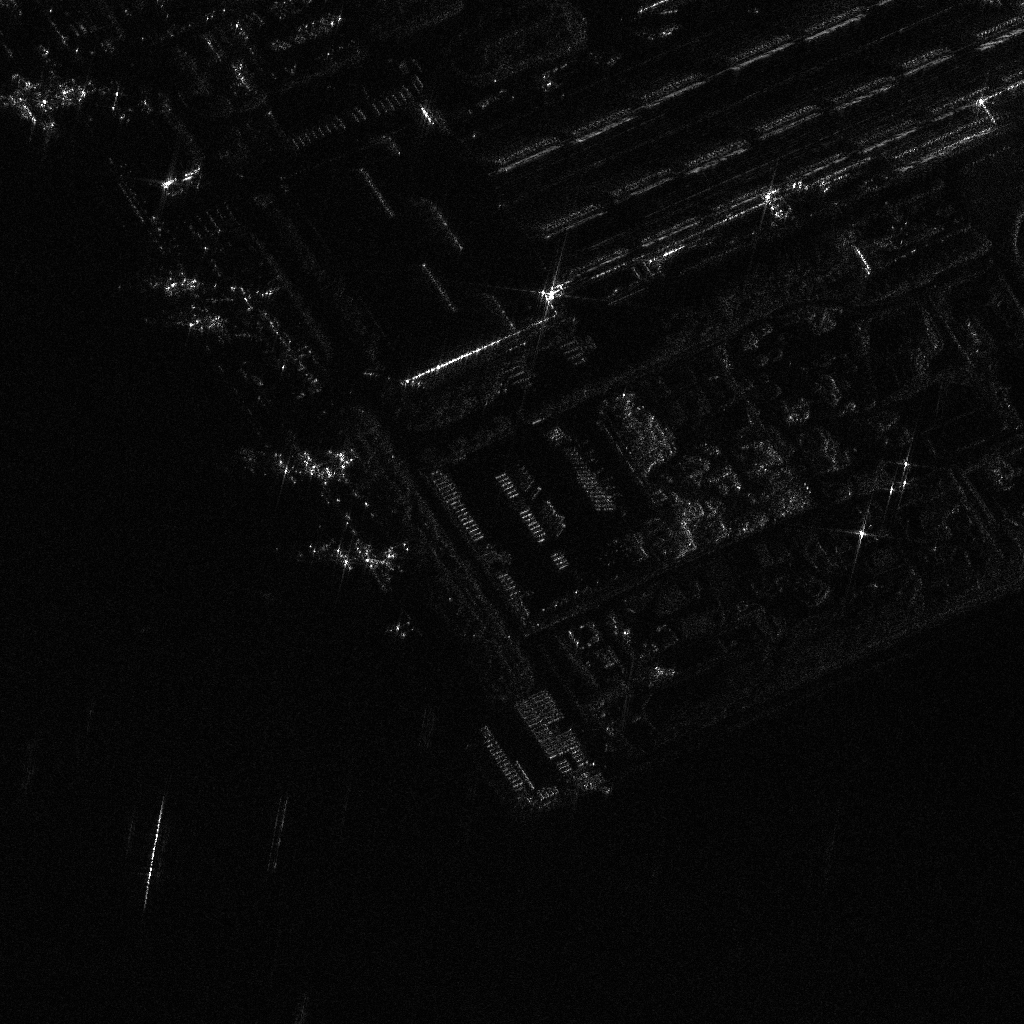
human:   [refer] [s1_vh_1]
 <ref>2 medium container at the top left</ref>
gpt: <box>[[0, 10, 4, 11, 57], [1, 9, 5, 10, 57]]</box>